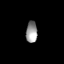
Tissue: prostate
Cell type: T cells
Senescence score: 0.713
Nuclear area (px): 235
Mean DAPI intensity: 153.068